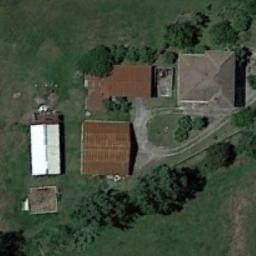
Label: sparse_residential